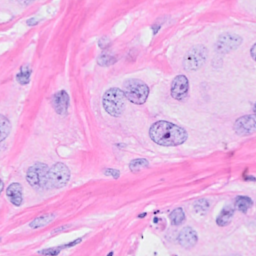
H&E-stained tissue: Breast